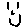
Label: smiley face